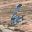
Label: 6